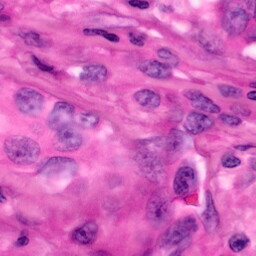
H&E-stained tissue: Pancreatic